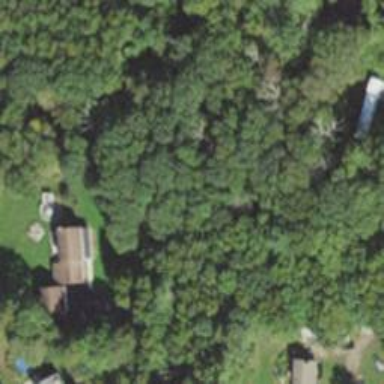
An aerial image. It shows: Residential driveway.